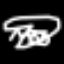
Label: squiggle